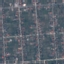
Label: Residential